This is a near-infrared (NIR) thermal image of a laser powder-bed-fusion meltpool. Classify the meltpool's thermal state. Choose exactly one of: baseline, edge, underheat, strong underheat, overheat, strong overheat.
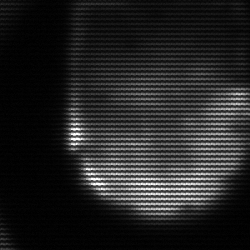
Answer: edge